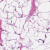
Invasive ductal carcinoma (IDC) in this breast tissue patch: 0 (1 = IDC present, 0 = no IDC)